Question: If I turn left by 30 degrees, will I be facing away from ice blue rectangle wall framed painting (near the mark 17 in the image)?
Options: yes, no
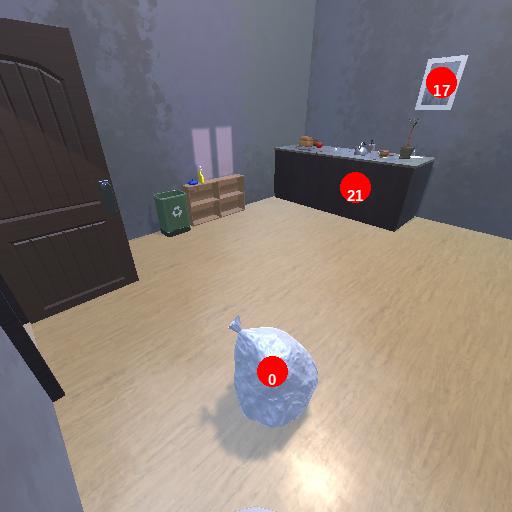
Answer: yes